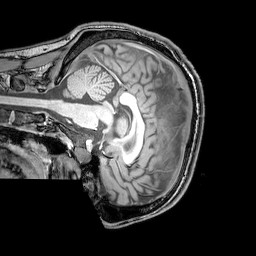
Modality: T1w
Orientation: sagittal
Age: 22
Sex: male
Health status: healthy
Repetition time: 0.081 s
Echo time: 0.037 s